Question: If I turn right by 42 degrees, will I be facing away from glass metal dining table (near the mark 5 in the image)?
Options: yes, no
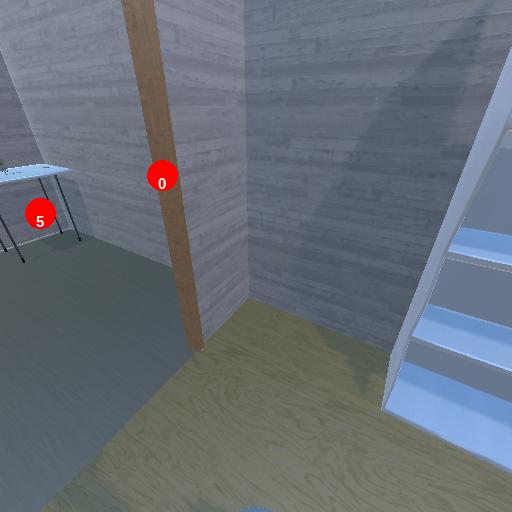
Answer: yes